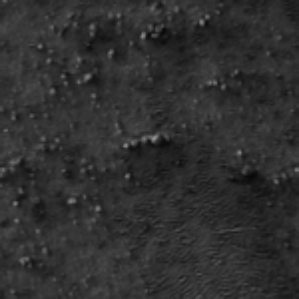
Label: frost